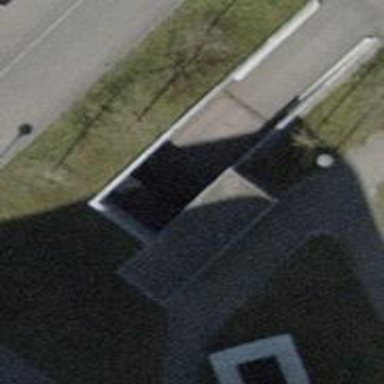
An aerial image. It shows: Parking entrance.